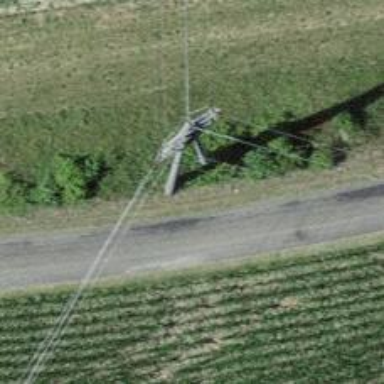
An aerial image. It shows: Concrete power pole.